Field crop: maize
Growth stage: 2
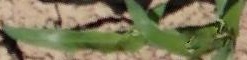
Species: maize